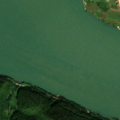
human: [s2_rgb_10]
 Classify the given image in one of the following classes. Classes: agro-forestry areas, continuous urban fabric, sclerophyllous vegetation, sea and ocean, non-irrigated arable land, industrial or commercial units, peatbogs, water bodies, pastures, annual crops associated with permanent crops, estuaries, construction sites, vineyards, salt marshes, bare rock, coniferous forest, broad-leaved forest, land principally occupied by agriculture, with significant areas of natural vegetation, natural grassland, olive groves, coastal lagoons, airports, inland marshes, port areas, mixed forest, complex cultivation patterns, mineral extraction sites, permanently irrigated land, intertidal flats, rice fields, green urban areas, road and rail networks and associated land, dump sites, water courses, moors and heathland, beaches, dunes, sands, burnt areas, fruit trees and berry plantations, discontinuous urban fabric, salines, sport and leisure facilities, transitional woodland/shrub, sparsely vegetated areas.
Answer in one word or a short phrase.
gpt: broad-leaved forest, water courses